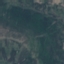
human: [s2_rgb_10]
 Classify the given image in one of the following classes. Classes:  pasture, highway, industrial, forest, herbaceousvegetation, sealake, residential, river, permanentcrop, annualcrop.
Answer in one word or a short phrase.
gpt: HerbaceousVegetation